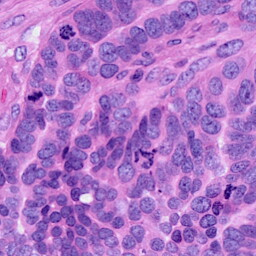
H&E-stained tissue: Ovarian